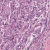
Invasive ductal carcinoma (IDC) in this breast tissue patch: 1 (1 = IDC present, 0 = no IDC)